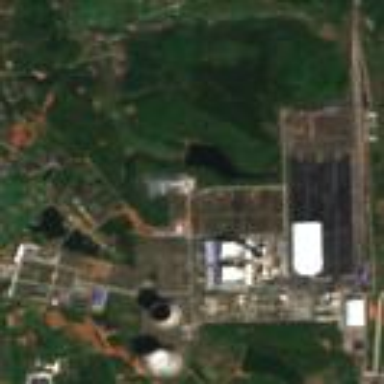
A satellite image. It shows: Industrial area with coal power plant.